Question: I have successfully implemented the VS2010 SQL Connection dialog (downloaded from <URL> into a few of my projects now and have been using it without complaint. I have been using it explicitly to connect to SQL Server, and recently I have wanted to test whether the user has checked the 'Save my password' check box, shown below:

The 'public partial class SqlConnectionUIControl : UserControl, IDataConnectionUIControl' has a private member class called 'ControlProperties' which contains all of the accessors to the information I need - but I cannot get to it.
The way this dialog is written is fairly complex and I do not want to go changing there source code if I can help it. Has anybody come across this before and if so, how do I read whether the user has selected the 'Save my password' (accessed in the 'SqlConnectionUIControl' class via 'public bool SavePassword') option (or any other for that matter)?
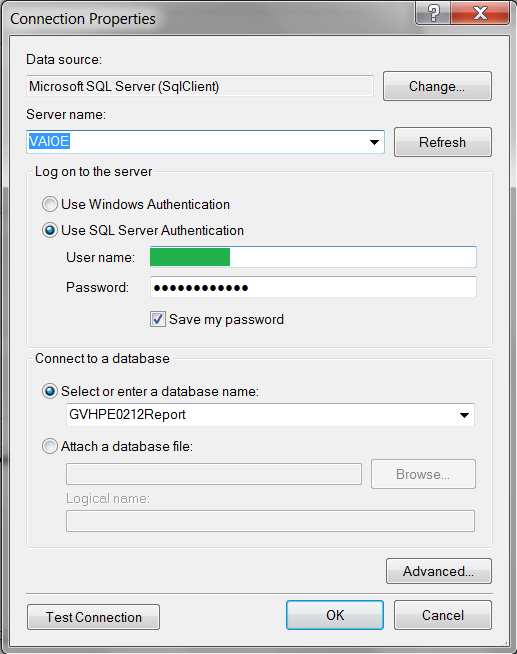
Answer: If it's OK for you to use Reflection in this case, you can dig into the private properties and extract their values. Here is an example (based on the 'Microsoft.Data.ConnectionUI.Sample' project from your link):
'''
static void Main(string[] args)
{
DataConnectionDialog dialog = new DataConnectionDialog();
DataConnectionConfiguration connectionConfig = new DataConnectionConfiguration(null);
connectionConfig.LoadConfiguration(dialog);
if (DataConnectionDialog.Show(dialog) == DialogResult.OK)
{
bool isSavePasswordChecked = IsSavePasswordChecked(dialog);
}
}
private static bool IsSavePasswordChecked(DataConnectionDialog dialog)
{
var control = GetPropertyValue("ConnectionUIControl", dialog, BindingFlags.NonPublic | BindingFlags.Instance | BindingFlags.GetProperty);
if (control == null)
{
return false;
}
var properties = GetPropertyValue("Properties", control, BindingFlags.NonPublic | BindingFlags.Instance | BindingFlags.GetProperty | BindingFlags.DeclaredOnly);
if (properties == null)
{
return false;
}
var savePassword = GetPropertyValue("SavePassword", properties, BindingFlags.Public | BindingFlags.Instance | BindingFlags.GetProperty);
if (savePassword != null && savePassword is bool)
{
return (bool)savePassword;
}
return false;
}
private static object GetPropertyValue(string propertyName, object target, BindingFlags bindingFlags)
{
var propertyInfo = target.GetType().GetProperty(propertyName, bindingFlags);
if (propertyInfo == null)
{
return null;
}
return propertyInfo.GetValue(target, null);
}
'''
But keep in mind that this approach introduces some versioning issues: if you're going to upgrade the DataConnection dialog library at some point in the future, these properties might not be available in the newer versions.